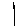
Label: line